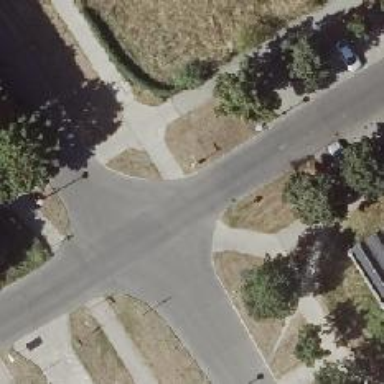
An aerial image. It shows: Unmarked crossing on the road.